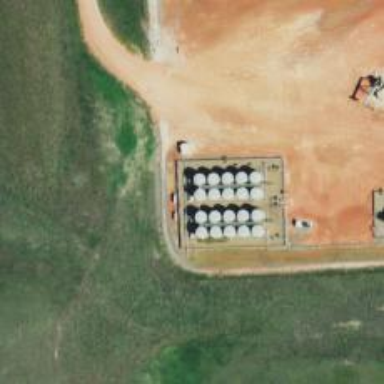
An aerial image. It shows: Storage tank with man-made structure.